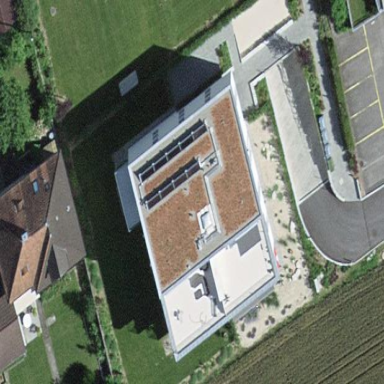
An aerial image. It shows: Apartment building with flat roof.